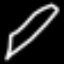
Label: pencil